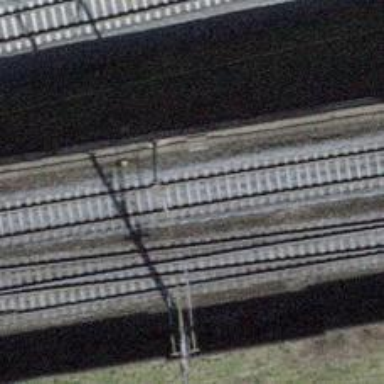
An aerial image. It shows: Railway track with contact lines for electrification.